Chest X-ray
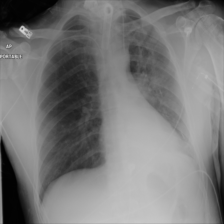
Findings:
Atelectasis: negative
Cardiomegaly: negative
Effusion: negative
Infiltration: negative
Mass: negative
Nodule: negative
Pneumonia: negative
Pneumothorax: negative
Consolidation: negative
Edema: negative
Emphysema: negative
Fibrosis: negative
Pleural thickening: negative
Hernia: negative